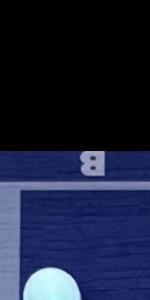
Label: Empty